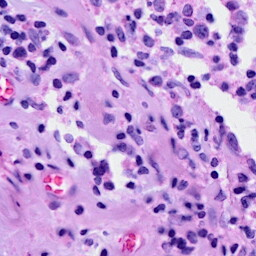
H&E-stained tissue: Breast